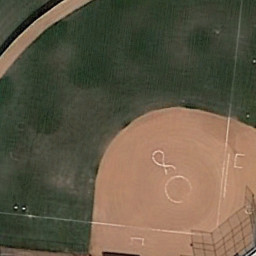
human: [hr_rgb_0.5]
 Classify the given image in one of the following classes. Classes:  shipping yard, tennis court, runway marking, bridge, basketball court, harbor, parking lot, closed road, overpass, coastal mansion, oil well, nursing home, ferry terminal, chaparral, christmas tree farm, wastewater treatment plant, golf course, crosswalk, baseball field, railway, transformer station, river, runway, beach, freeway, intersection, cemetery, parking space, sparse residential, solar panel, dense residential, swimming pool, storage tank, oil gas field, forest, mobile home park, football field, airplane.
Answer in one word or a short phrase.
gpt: baseball field